Question: Having tested further on a number of devices and included a graphic ruler to measure the screen it seem the whole site is being scaled to 200%. I tried adding maximum-scale=1 to the viewport meta tag but this only prevents zooming, not the initial scale which is already supposed to be 1. Also tried reducing the inital scale below 1 but it makes no difference.
NB: zoom is off the iphone general settings.
---
On our new responsive iste we have a google doubleclick banner 300px X 75px. The iphone4 screen (chrome, sarafri) I'm testing on has a resolution of 640x960 yet the banner is signifcantly wider than 300px. Just checked on a nexus (chrome) and it is also larger than it should be. On a destop it displays at the correct size so I dont think there's any media queries scaling it up.
I've included the meta tag:
'<meta name="viewport" content="width=device-width, initial-scale=1, minimum-scale=1">'
Any thoughts on why its larger than it should be would be greatly appreciated!

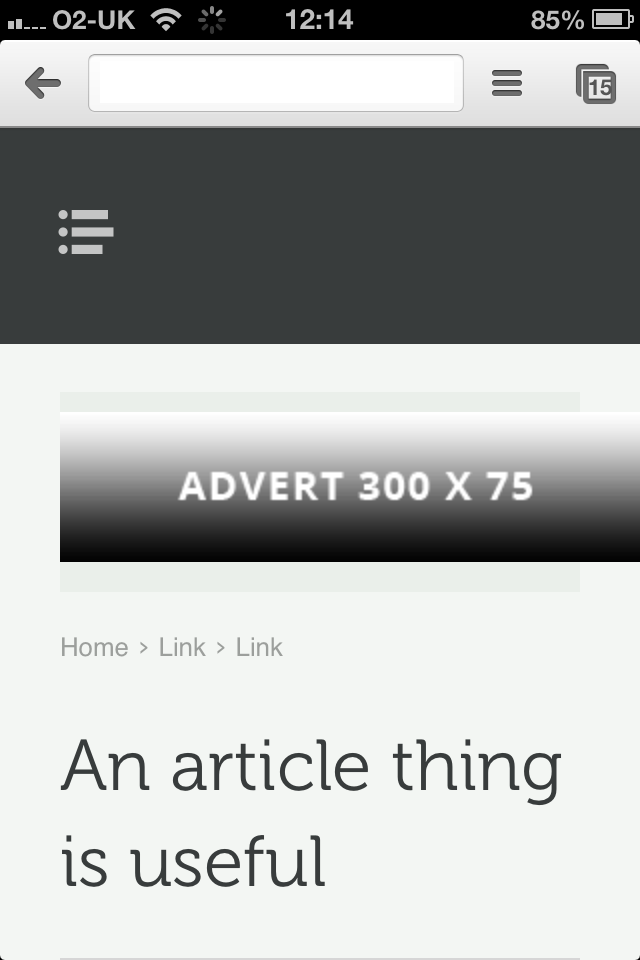
Answer: The iPhone 4 display has four times the number of pixels as that of the original iPhone. To prevent mobile sites from looking tiny, it magnifies them by 200%.
What file type are you exporting the banner as? iPhone's generally don't like bitmap images and even sometimes HTML5 canvas.
Have you tried setting the maximum scale and prevent user scaling? Your descriptions states the maximum scale has been set, yet the code you supplied says minimum?
'''
<meta name="viewport" content="width=device-width, initial-scale=1.0, maximum-scale=1.0, user-scalable=no" />
'''